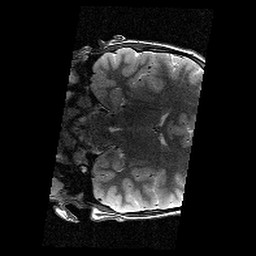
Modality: T2w
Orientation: coronal
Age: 10
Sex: male
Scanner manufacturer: siemens
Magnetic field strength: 3 T
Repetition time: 9.23 s
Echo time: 0.067 s